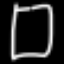
Label: square